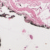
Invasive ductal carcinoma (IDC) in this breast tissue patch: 0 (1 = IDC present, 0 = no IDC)